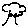
Label: tree